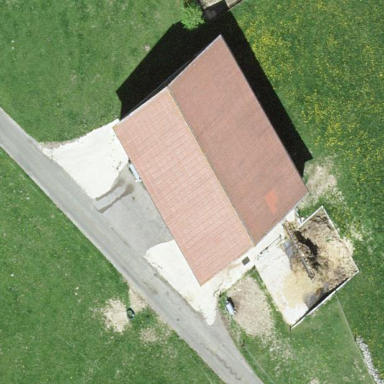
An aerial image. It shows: Farmyard area.